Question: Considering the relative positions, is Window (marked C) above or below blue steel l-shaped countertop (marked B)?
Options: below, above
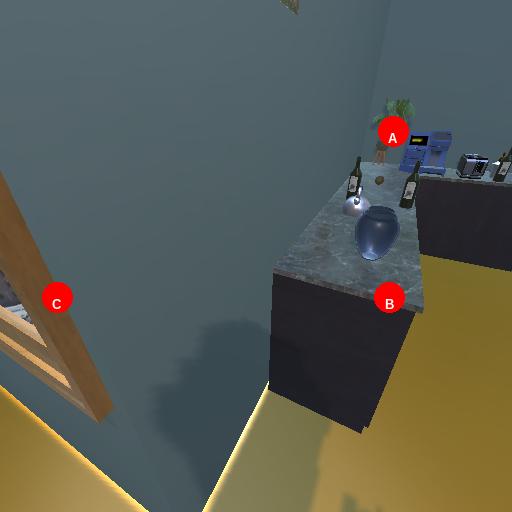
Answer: below